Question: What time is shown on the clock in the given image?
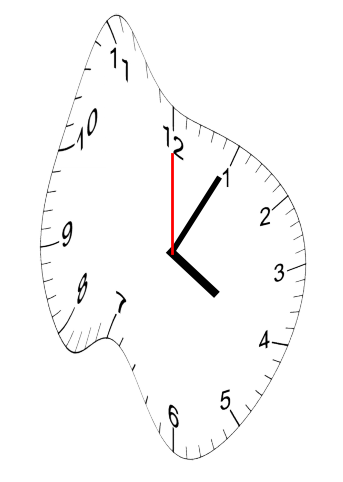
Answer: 04:05:00